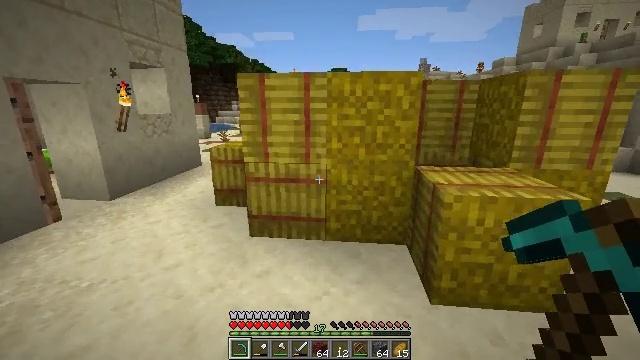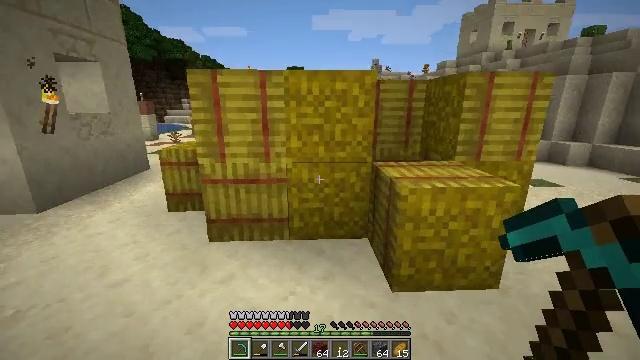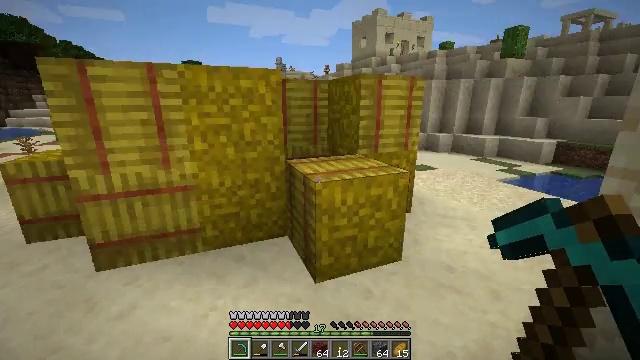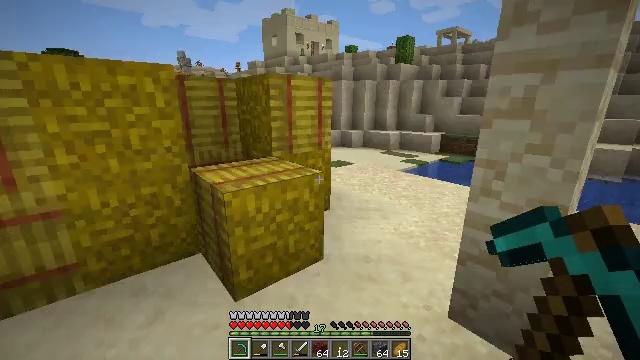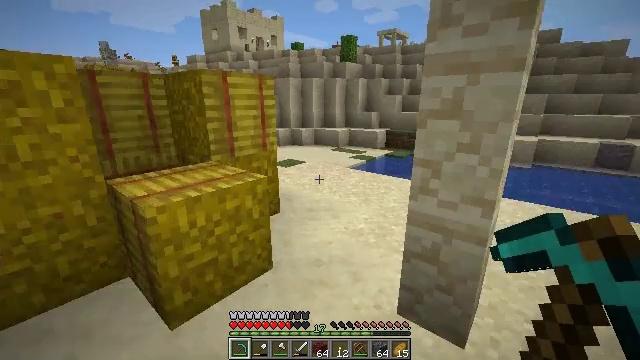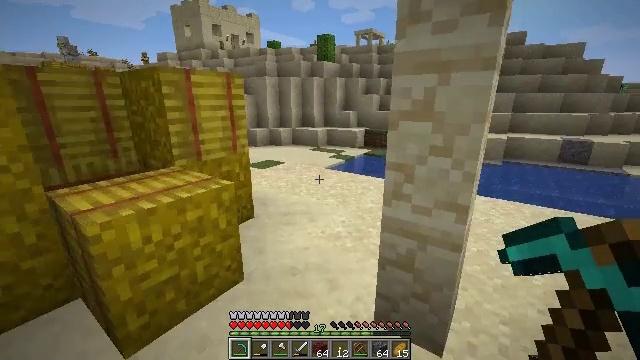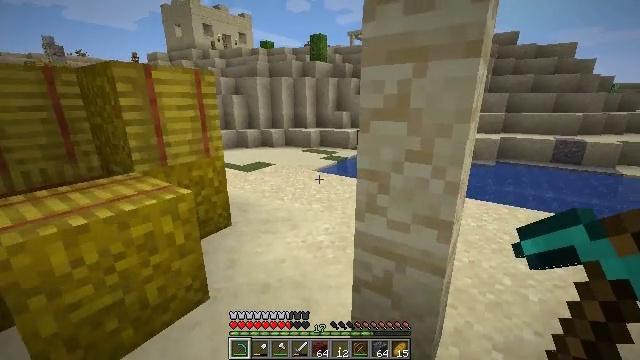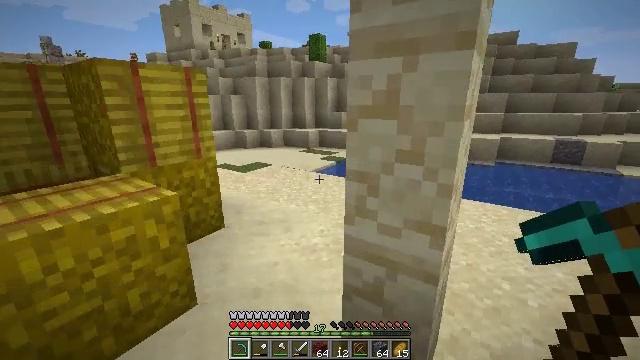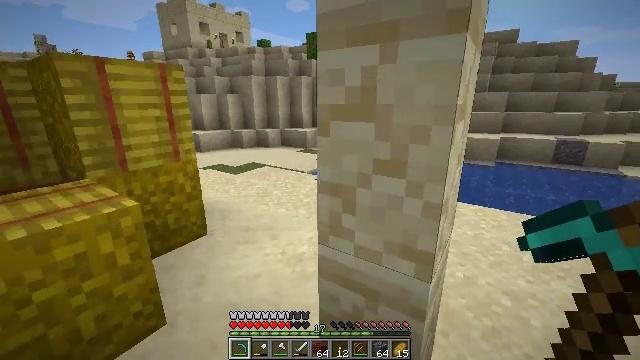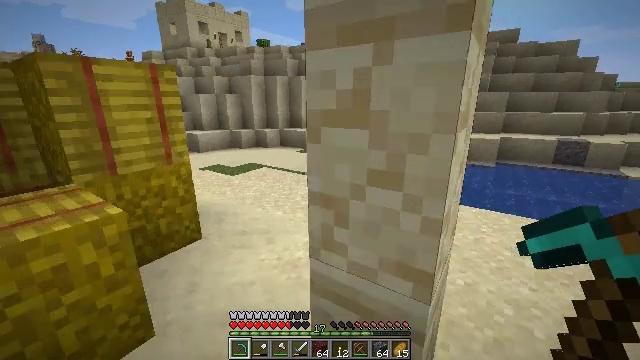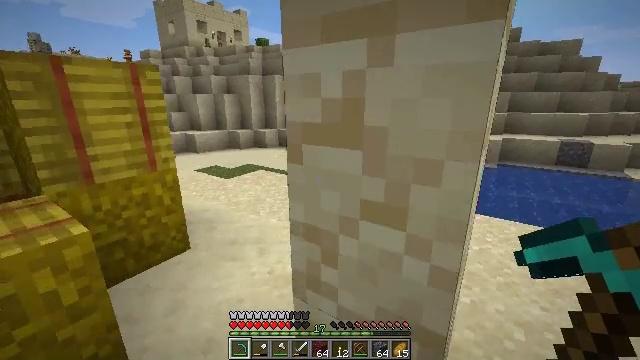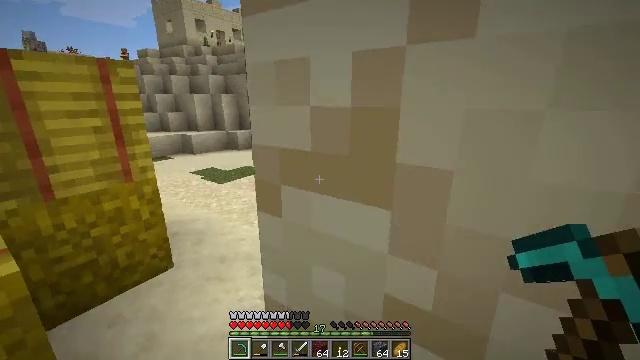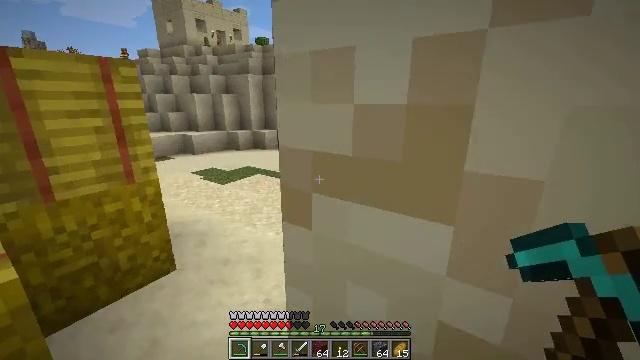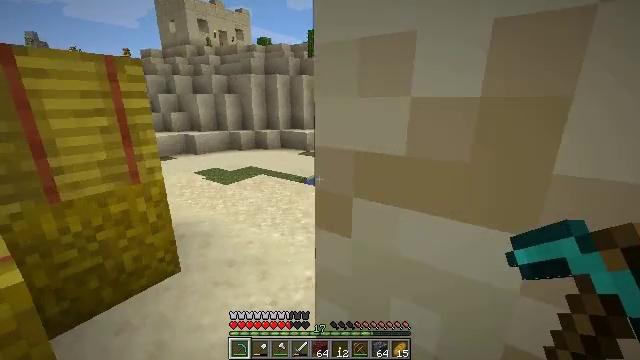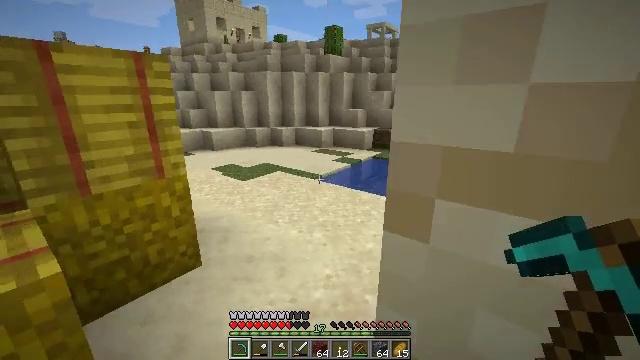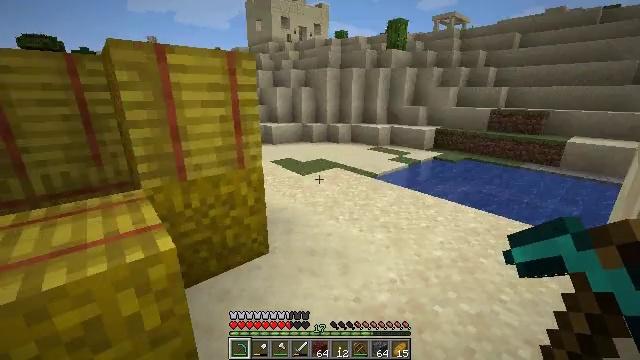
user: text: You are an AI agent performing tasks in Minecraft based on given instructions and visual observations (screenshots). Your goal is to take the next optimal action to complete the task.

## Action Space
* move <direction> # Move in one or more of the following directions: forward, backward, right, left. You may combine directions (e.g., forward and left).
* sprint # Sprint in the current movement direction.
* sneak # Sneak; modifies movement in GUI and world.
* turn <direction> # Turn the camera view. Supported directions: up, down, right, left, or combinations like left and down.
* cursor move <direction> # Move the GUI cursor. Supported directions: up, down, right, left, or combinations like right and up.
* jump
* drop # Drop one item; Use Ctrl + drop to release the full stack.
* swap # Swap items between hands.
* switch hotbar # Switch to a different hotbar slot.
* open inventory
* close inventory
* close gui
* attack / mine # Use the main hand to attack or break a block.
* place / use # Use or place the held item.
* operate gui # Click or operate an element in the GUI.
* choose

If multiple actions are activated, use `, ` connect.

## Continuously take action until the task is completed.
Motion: motion action
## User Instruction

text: Collect a hay block for crafting.
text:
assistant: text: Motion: turn right
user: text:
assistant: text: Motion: move forward and move right, turn right
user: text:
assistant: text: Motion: move forward and move right, turn right
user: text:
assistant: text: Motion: move forward and move right, turn right
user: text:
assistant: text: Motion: move forward and move right, turn right
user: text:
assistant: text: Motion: move forward and move right
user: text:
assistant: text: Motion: move forward and move right
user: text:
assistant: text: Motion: move forward
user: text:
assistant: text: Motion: move forward
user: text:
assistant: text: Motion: move forward
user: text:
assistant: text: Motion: move forward
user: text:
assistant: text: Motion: move forward
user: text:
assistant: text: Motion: no_op
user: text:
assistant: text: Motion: move left, turn left
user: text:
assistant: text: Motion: move left, turn left
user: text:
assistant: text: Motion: move left, turn left
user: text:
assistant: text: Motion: move left, turn left
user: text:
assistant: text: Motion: move forward and move left, turn left
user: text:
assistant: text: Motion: move forward and move left, turn left
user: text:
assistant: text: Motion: move forward and move left, turn left
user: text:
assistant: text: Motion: move forward and move left
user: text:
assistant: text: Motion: move forward and move left
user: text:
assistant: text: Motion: move forward and move left
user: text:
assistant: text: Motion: move forward and move left
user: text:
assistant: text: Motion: move forward and move left, turn right
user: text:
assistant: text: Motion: move forward, turn right
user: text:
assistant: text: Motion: turn right and up
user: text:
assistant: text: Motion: turn right and up, attack / mine
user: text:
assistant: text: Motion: turn right, attack / mine
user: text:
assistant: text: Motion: attack / mine